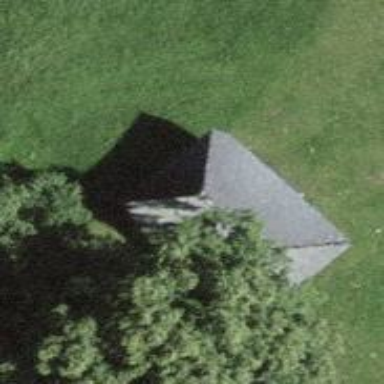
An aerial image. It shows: Rural barn.